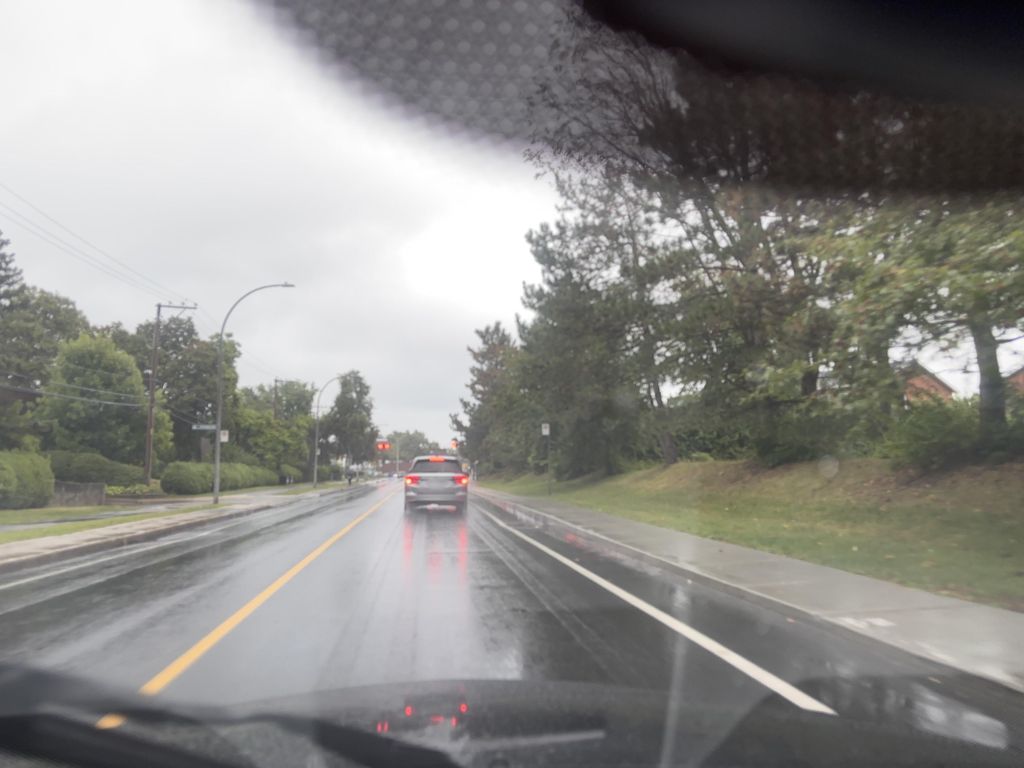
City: montreal